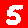
Digit: 5